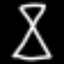
Label: hourglass